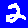
Digit: 2